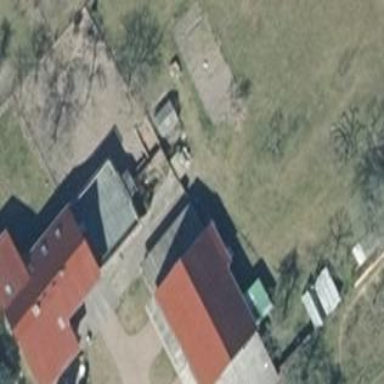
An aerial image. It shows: House with gabled roof oriented along with red color.